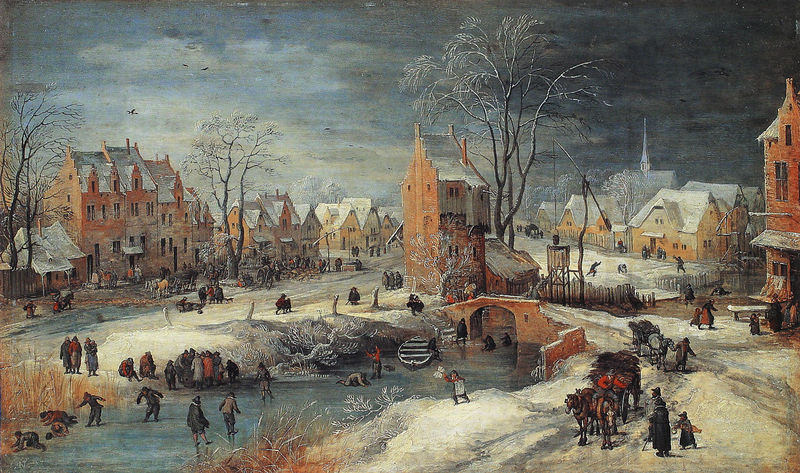
Titel: Winterliche Dorflandschaft mit Schlittschuhläufern
Künstler: Josse de d. J. Momper
Institution: Hamburg, Kunsthalle
Schlagwörter: gemälde, bäume, fluss, frauen, landschaft, menschen, stadt, eis, gebäude, haus, schnee, tiere, holland, häuser, brücke, alltag, boot, boote, kinder, pferde, turm, russland, kahl, winter, vogelperspektive, läufer, ruine, verkäufer, klinker, breugel, bruegel, brueghel, cke, schlittschuhe, schliff, pferdefuhrwerk, br, schlif, vendutte